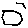
Label: hexagon